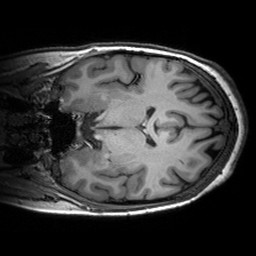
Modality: T1w
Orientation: coronal
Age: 28
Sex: female
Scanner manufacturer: siemens
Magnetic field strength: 3 T
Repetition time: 2.53 s
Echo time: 0.00299 s